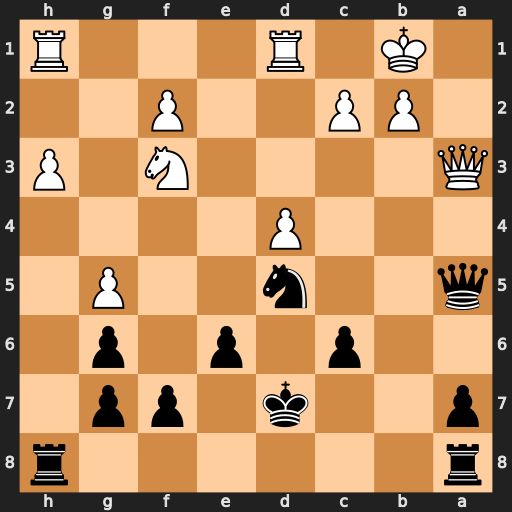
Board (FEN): r6r/p2k1pp1/2p1p1p1/q2n2P1/3P4/Q4N1P/1PP2P2/1K1R3R
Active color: b
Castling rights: -
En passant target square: -
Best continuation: Qxa3 bxa3 Nc3+ Kc1 Nxd1